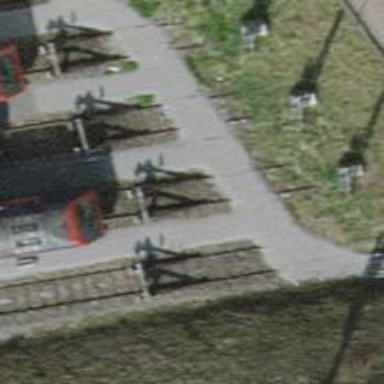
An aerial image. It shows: Railway buffer stop.